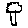
Label: tree